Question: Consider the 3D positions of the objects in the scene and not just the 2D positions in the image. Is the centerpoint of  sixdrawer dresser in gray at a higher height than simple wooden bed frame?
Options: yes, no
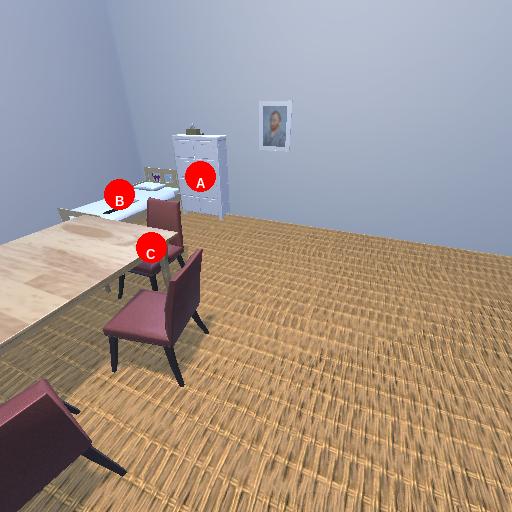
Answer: yes